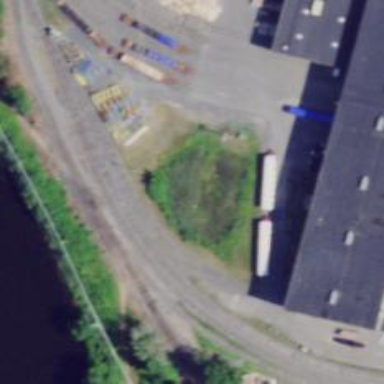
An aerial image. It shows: Rail spur service.